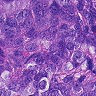
Metastatic tissue present: yes